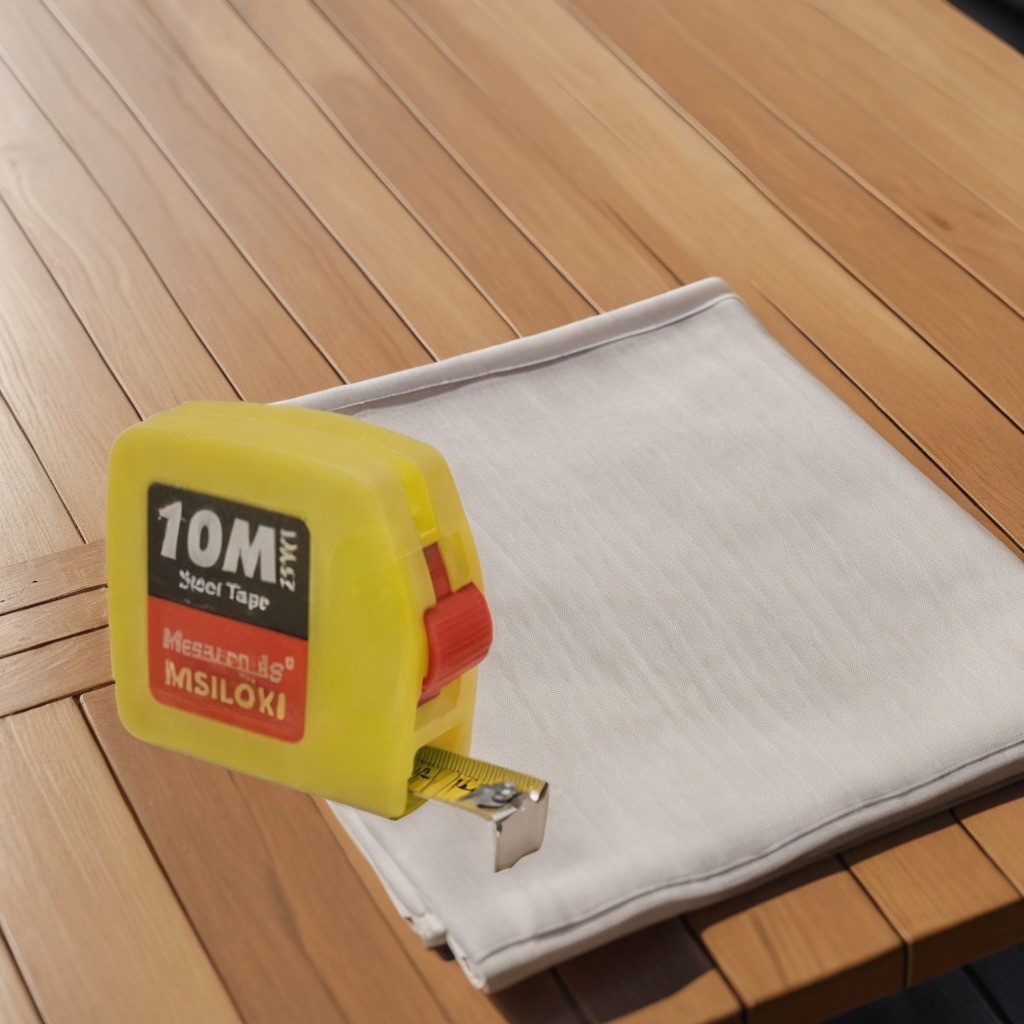
A measuring tape is lying on a wooden table in an outdoor workshop during daytime bright natural light soft shadows worn but beneath the cloth.